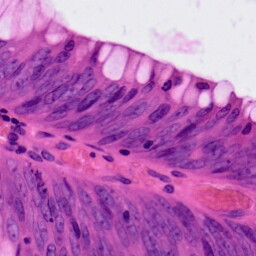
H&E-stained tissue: Colon